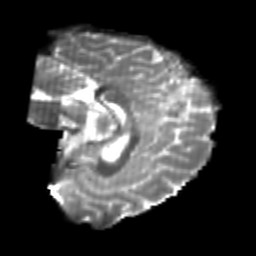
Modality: T2w
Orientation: sagittal
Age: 22
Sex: male
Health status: healthy
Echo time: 0.074 s